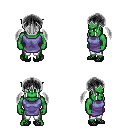
a pixel art fantasy rpg character, male body template, orc, green skin, chain tabard jacket, white pants, gray twin-tailed hairstyle, ghillies, four views (front, back, left, right), 2x2 character sprite sheet, small pixel art, hard edges, no anti-aliasing